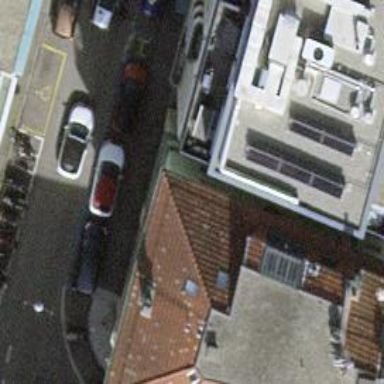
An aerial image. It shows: Public surveillance system is in place.